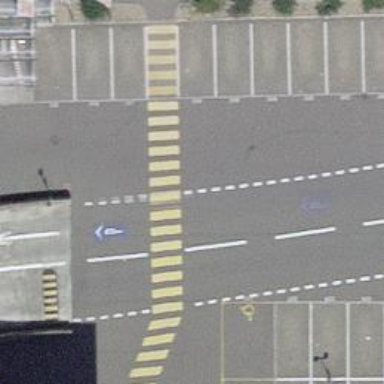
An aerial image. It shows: Zebra crossing on the road.